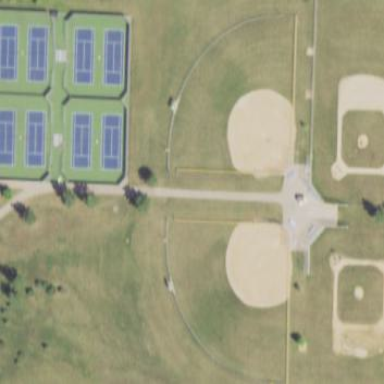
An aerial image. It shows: Softball pitch for leisure sports.